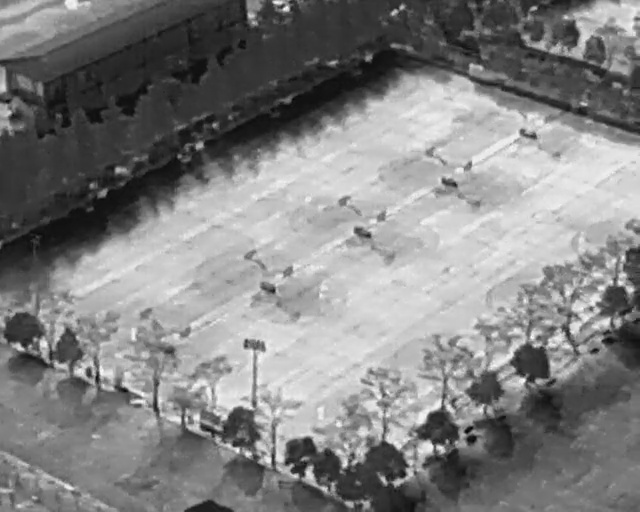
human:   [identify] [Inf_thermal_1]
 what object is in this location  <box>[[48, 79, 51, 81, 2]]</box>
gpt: <ref>1 medium person at the bottom</ref>

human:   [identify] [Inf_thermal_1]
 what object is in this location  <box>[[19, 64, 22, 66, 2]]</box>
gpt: <ref>1 medium person at the left</ref>